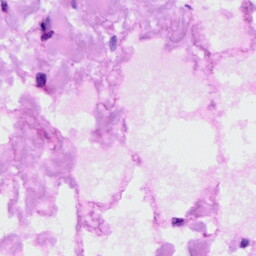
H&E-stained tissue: Ovarian